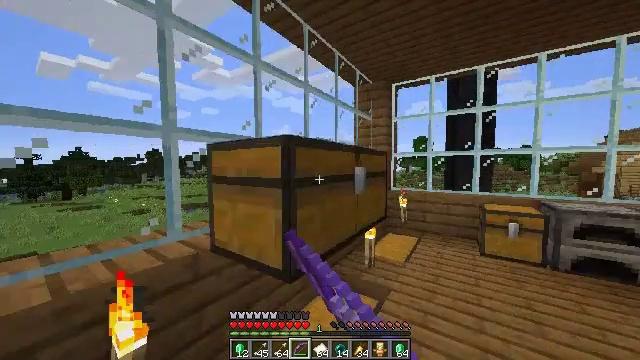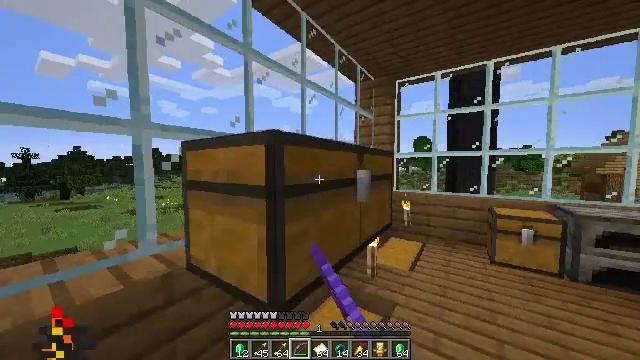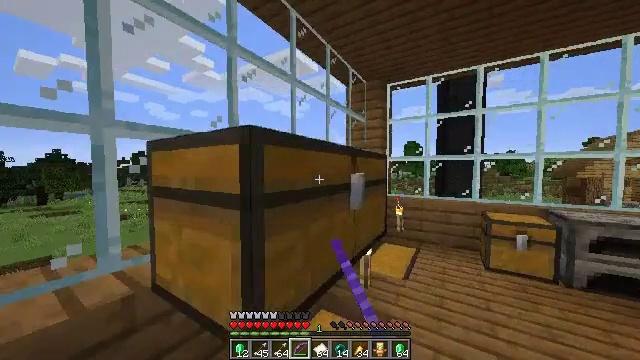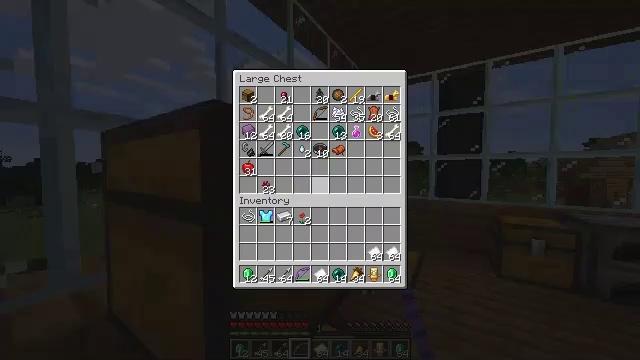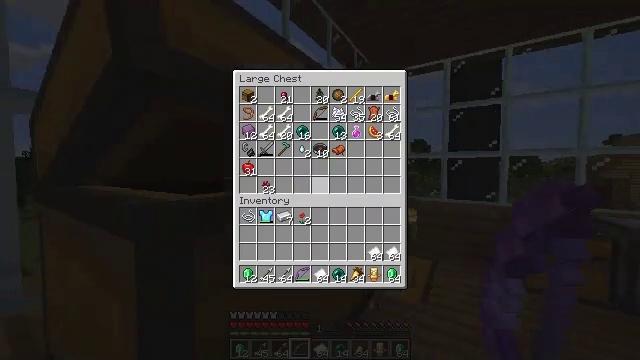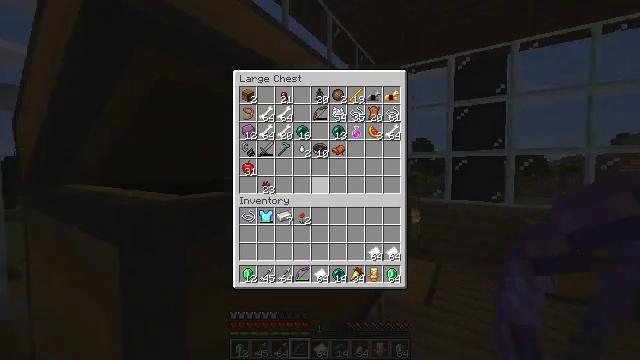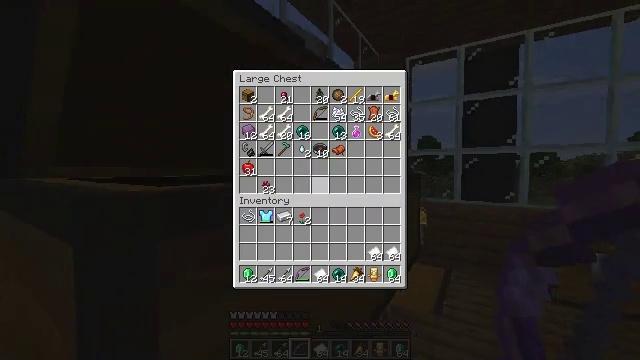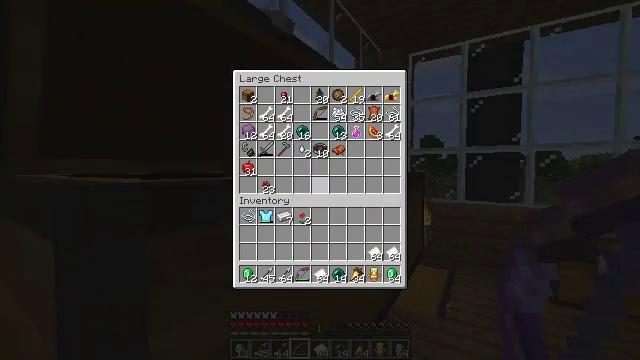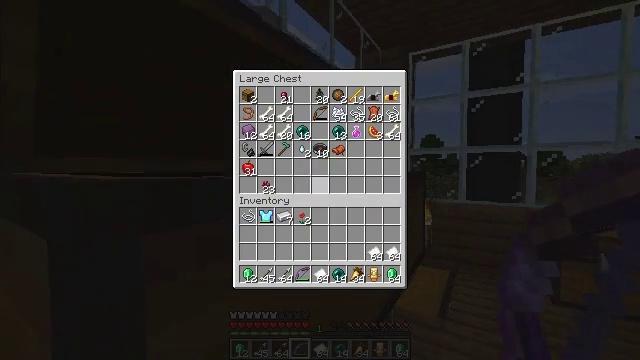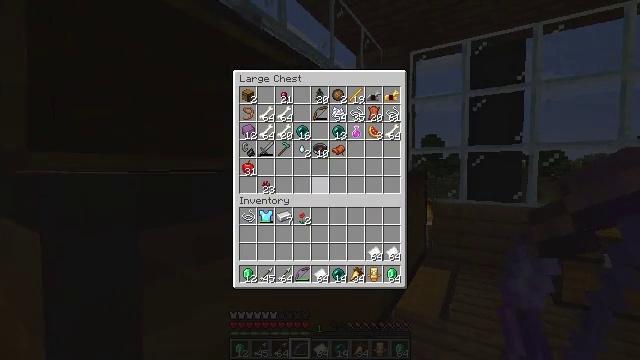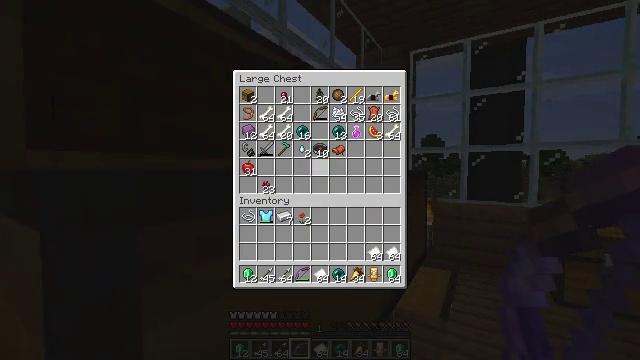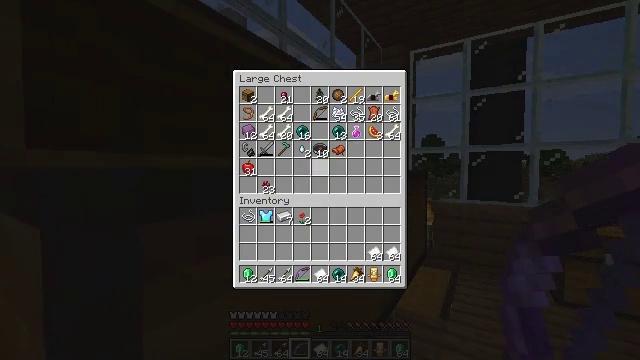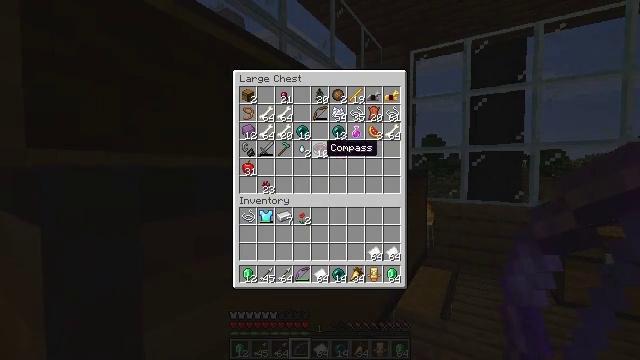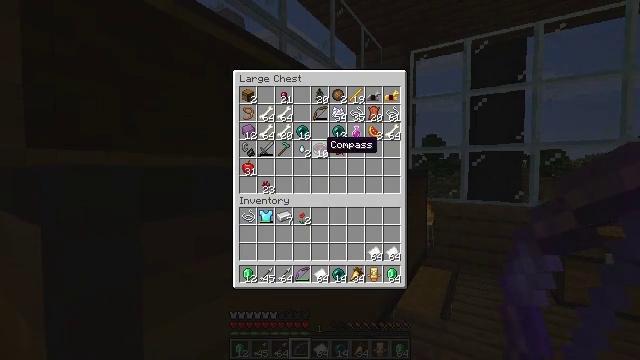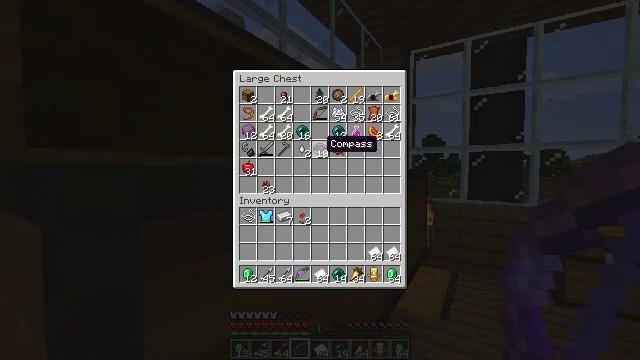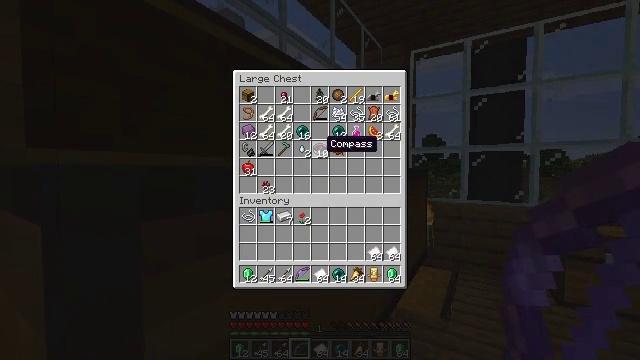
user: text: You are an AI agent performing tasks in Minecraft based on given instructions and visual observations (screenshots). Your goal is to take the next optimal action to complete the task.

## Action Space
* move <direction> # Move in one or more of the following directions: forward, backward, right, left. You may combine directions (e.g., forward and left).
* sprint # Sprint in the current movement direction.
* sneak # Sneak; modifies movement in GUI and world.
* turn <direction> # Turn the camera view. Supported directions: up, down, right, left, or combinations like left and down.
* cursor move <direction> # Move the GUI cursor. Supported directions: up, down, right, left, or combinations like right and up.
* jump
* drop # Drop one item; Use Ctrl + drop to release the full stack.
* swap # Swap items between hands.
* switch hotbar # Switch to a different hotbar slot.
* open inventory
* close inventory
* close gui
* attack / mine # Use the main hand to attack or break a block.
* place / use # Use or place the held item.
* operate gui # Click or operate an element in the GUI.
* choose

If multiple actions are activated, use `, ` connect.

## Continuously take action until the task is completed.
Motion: motion action
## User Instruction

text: Craft a shulker box.
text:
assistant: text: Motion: move forward
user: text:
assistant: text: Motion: move forward, turn right and up
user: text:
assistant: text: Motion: open gui
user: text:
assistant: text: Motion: no_op
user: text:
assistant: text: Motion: no_op
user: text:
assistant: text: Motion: no_op
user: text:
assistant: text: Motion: no_op
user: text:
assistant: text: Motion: no_op
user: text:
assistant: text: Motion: no_op
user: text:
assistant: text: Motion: no_op
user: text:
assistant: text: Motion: sneak, cursor move up
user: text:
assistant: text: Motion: sneak, cursor move up
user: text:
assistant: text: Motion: sneak
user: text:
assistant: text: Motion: sneak
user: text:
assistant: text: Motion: sneak
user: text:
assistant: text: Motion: sneak
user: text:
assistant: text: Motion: sneak
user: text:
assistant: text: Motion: sneak
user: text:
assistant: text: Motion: sneak
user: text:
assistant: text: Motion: sneak
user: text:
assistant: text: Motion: sneak
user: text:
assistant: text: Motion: sneak
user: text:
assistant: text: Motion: sneak
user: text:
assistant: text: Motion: sneak
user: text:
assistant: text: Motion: sneak
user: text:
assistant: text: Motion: no_op
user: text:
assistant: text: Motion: no_op
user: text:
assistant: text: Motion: no_op
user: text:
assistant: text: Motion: no_op
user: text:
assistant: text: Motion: no_op